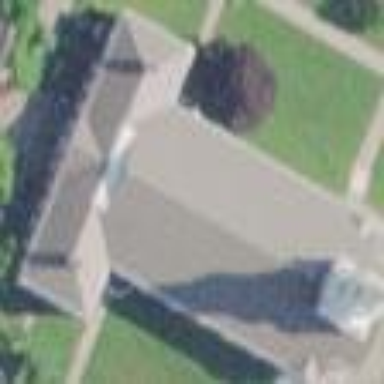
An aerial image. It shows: Chapel building.